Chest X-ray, AP view. Patient: 72 years old, sex F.
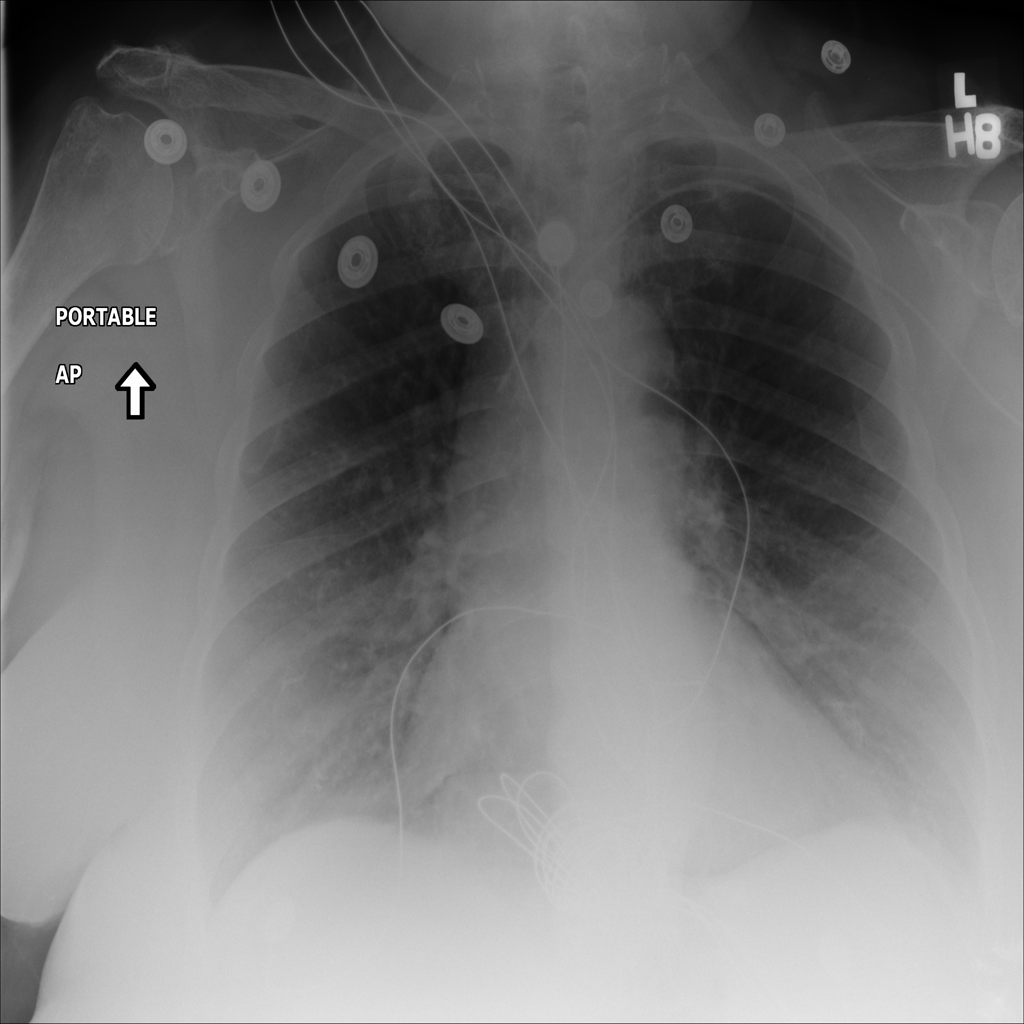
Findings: No Finding